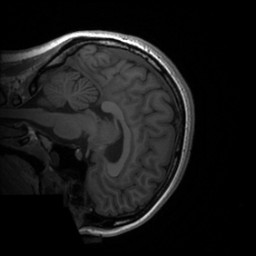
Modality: T1w
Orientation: sagittal
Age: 22
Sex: female
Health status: healthy